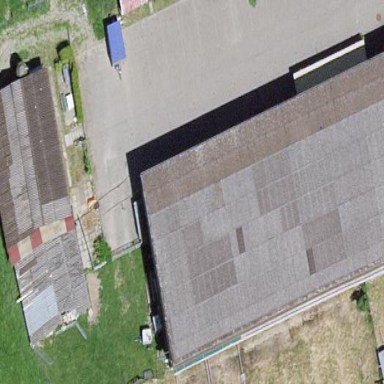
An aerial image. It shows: Building used for shooting sports.